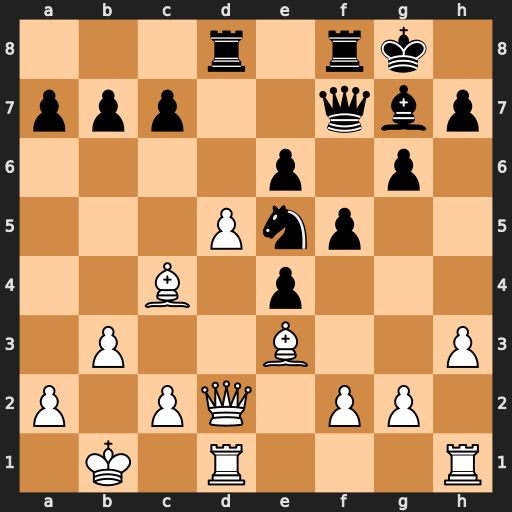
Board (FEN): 3r1rk1/ppp2qbp/4p1p1/3Pnp2/2B1p3/1P2B2P/P1PQ1PP1/1K1R3R
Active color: w
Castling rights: -
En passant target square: -
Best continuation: dxe6 Qf6 Qxd8